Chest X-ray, AP view. Patient: 34 years old, sex M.
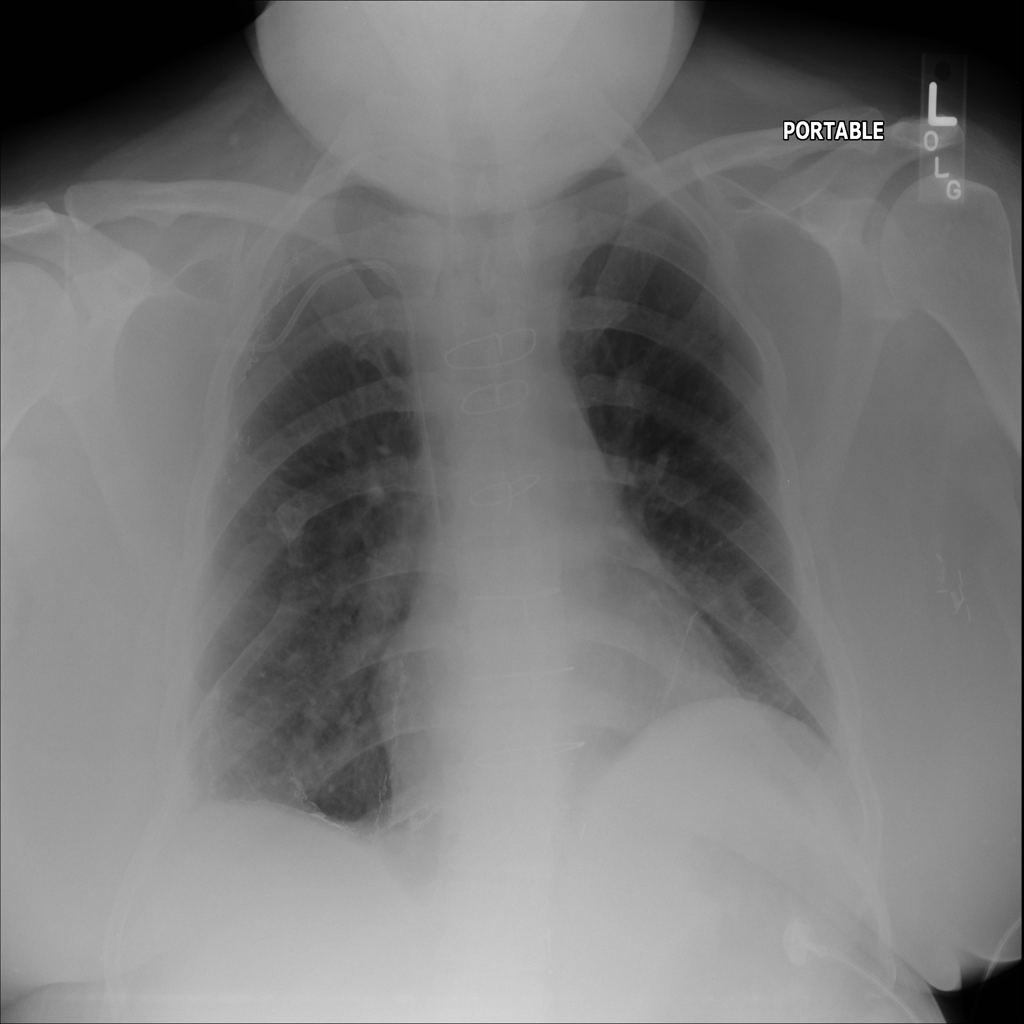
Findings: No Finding